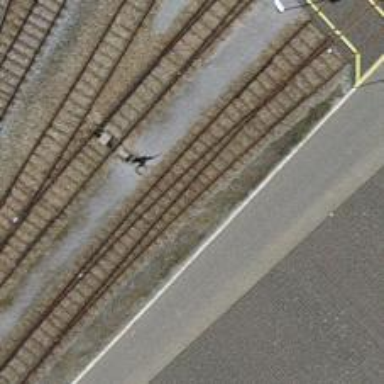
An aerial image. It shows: Railway yard with one track.